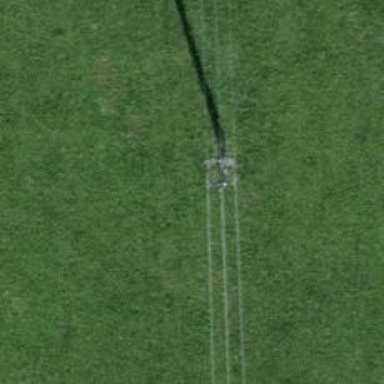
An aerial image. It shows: Power pole.